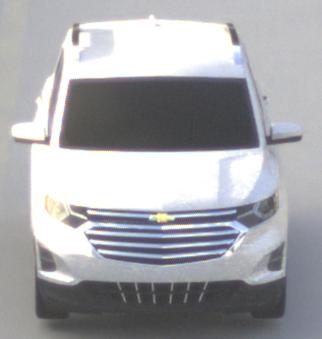
Make: Chevrolet
Model: Equinox
Detailed model: Gen. 2
Model produced from: 2015
Model produced until: 2017
Doors: 5
Color: white
Road condition: dry road
Daytime: morning or afternoon
Contrast: medium contrast